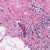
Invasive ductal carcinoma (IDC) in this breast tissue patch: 0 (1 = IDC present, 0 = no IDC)